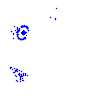
Particle: pion